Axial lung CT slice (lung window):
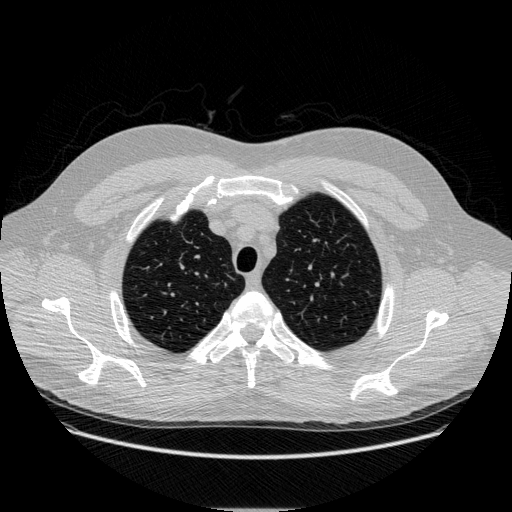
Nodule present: no